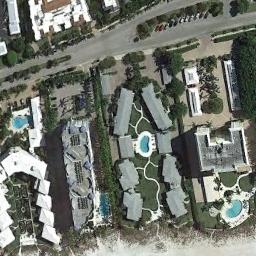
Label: dense_residential